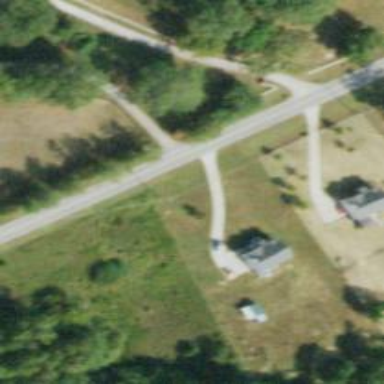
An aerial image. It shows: Driveway.